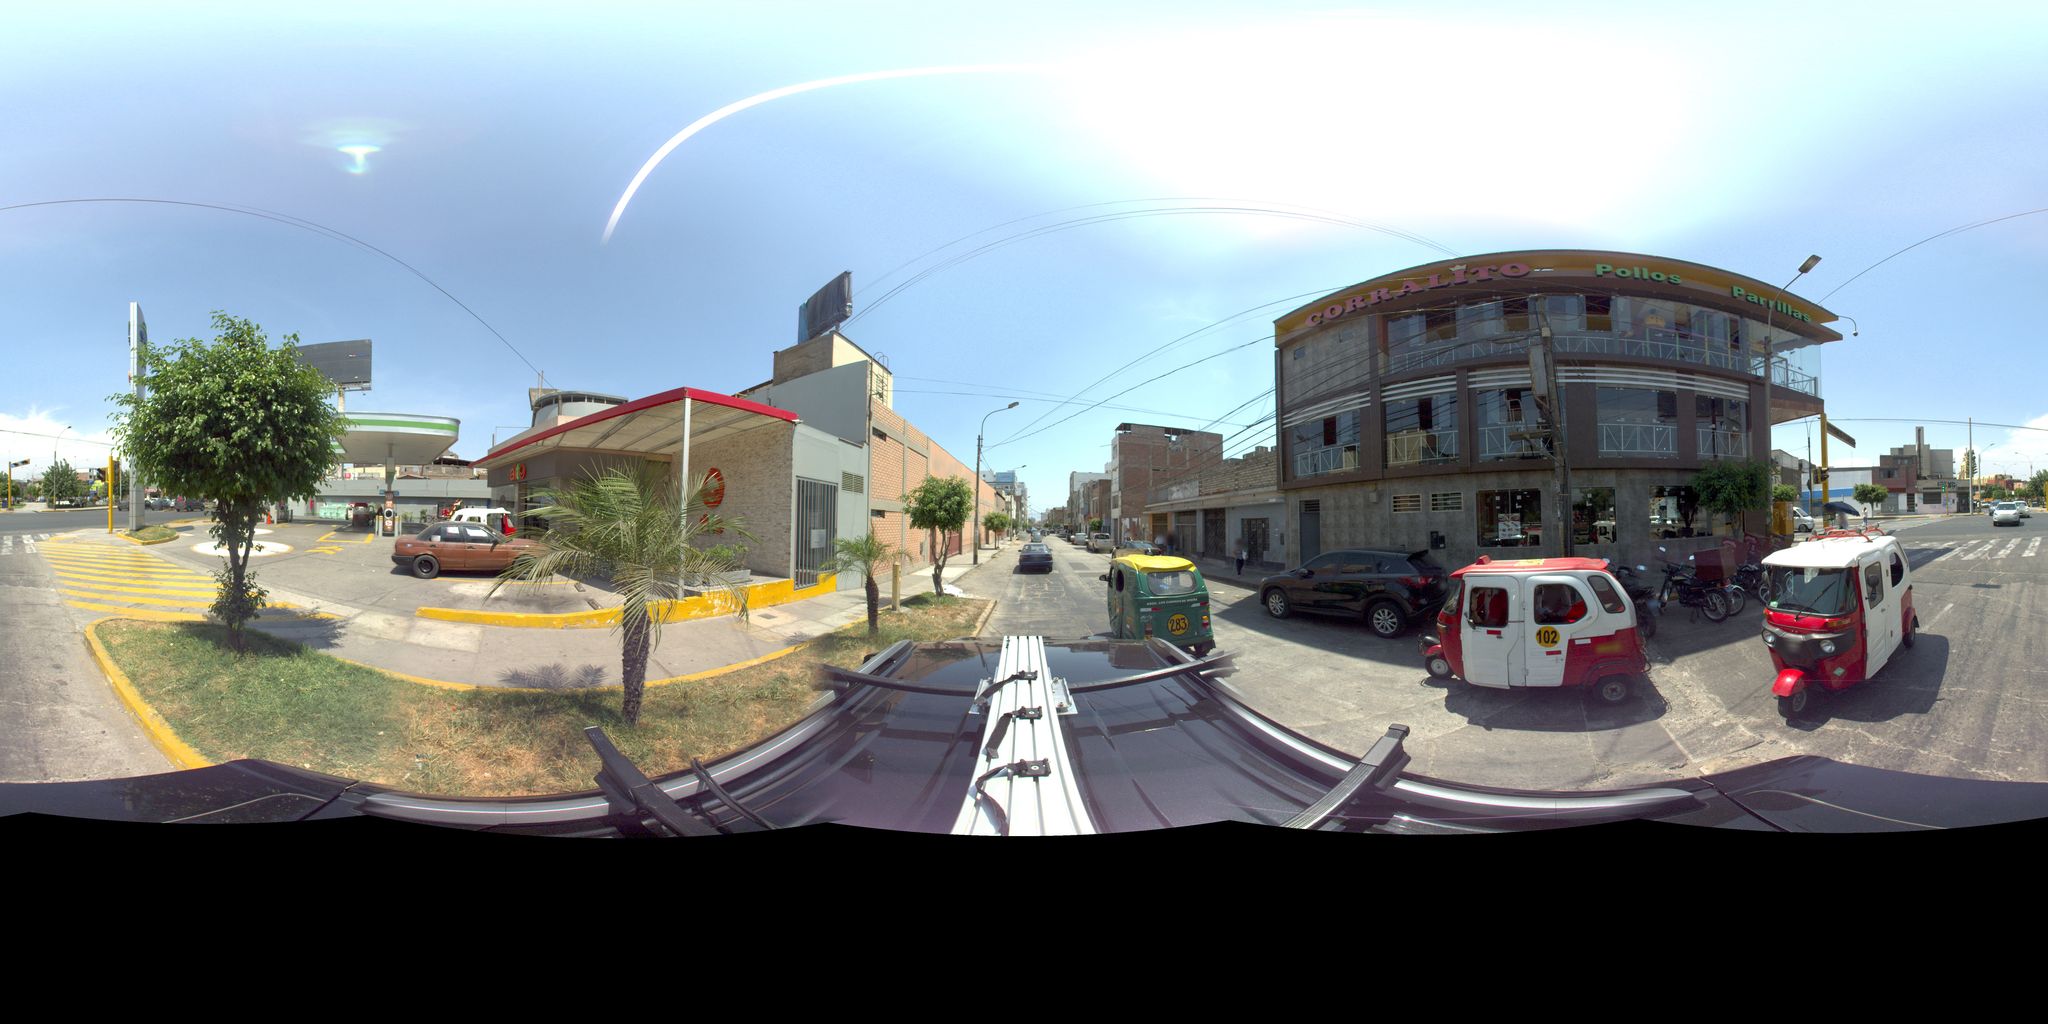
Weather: clear
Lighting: day
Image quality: good
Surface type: driving surface
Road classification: residential
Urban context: urban centre
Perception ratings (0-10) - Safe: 1.35, Lively: 6.15, Beautiful: 4.11, Boring: 1.09, Depressing: 7.78, Wealthy: 4.06